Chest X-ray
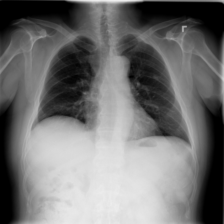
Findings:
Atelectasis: negative
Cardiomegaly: negative
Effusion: negative
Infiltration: negative
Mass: negative
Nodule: negative
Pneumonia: negative
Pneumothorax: negative
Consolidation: negative
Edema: negative
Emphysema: negative
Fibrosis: negative
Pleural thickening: negative
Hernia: negative